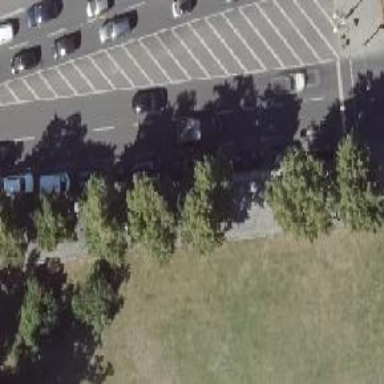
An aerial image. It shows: Deciduous tree along avenue.